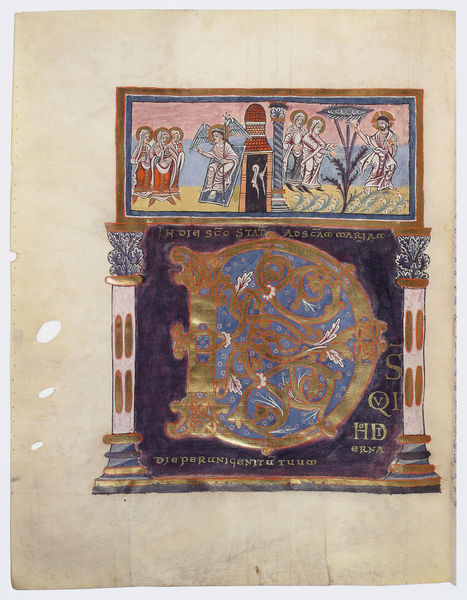
Titel: Göttinger Sakramentar
Institution: Göttingen, Staats- und Universitätsbibliothek
Schlagwörter: frauen, menschen, see, ufer, licht, säule, säulen, zeichnung, malerei, pflanze, engel, ranken, schrift, vergilbt, floral, seite, text, buchstabe, initiale, löcher, insignie, ranke, portal, schnörkel, christus, grab, jesus, jesus christus, heilige, anbetung, auferstehung, marien, erlöser, lazarus, messias, gottessohn, sohn gottes, schnörke, christkind, d, christkönig, heilland, erretter, jesus von nazaret, rinitiale